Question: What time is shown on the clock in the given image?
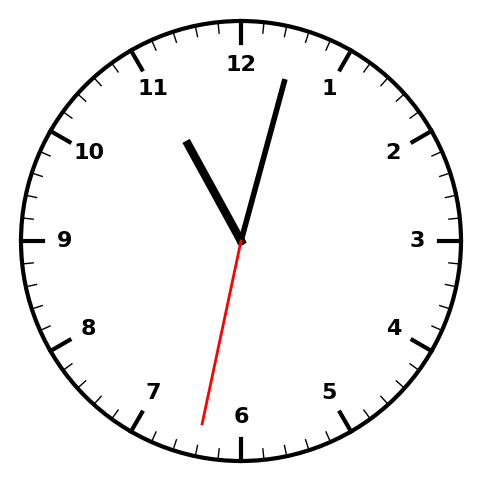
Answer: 11:02:32